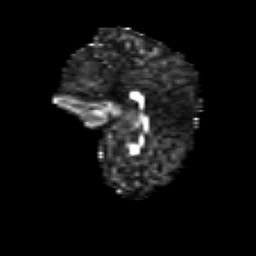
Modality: FA
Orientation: sagittal
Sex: female
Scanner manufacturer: siemens
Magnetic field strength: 3 T
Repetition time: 5 s
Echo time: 0.071 s